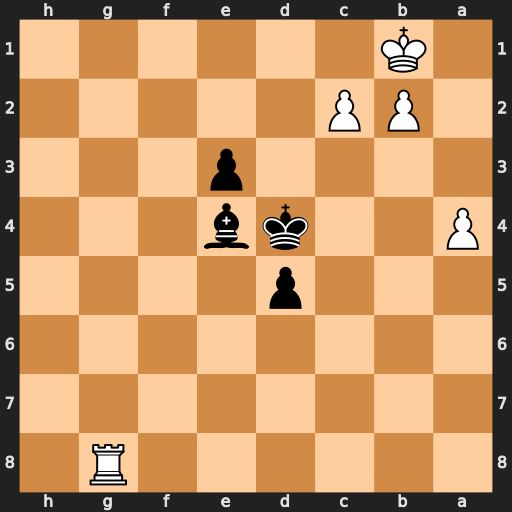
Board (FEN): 6R1/8/8/3p4/P2kb3/4p3/1PP5/1K6
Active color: b
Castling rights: -
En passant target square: -
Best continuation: e2 Rg1 Ke3 a5 Kd2 a6 Bxc2+ Ka2 d4 a7 Be4